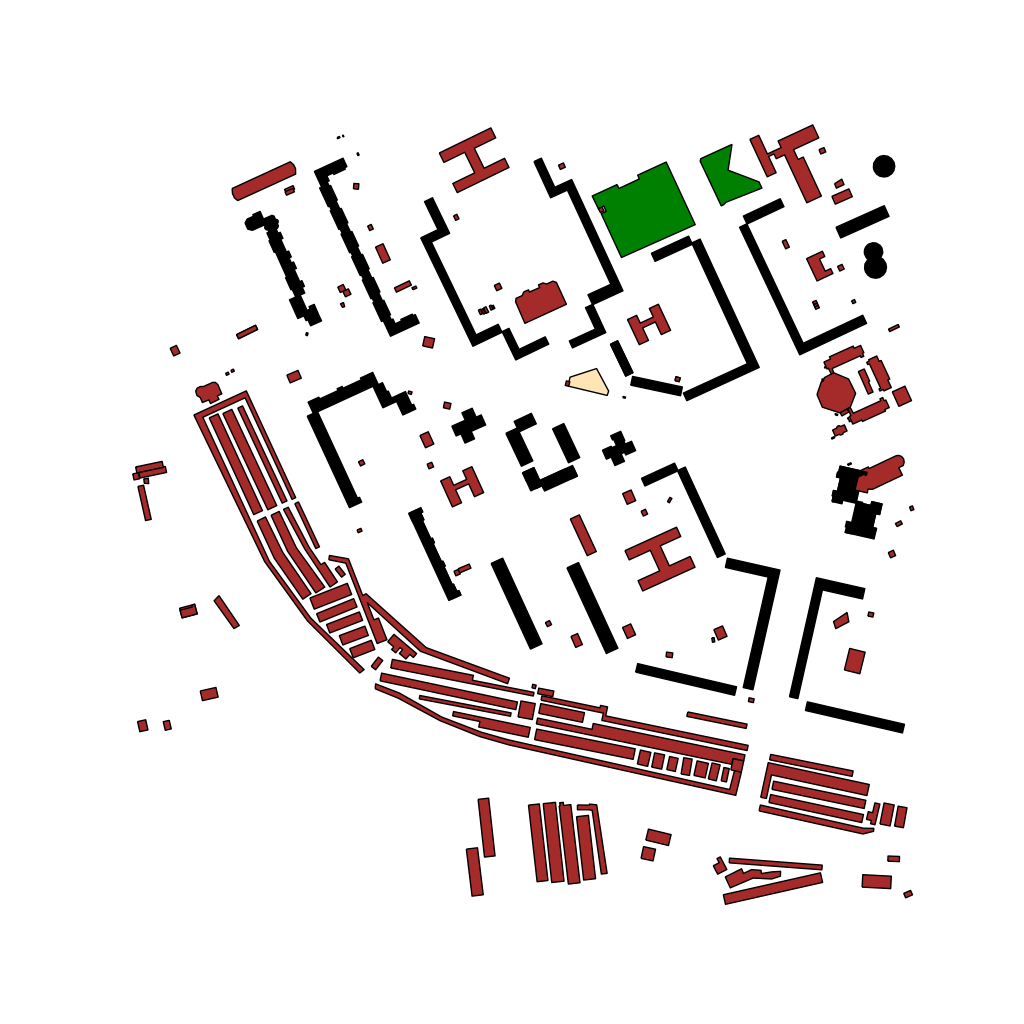
Tags: overhead vector_map, business, recreation, residential, special, modern, soviet, high_rise, individual_rise, low_rise, density_2, Building, Clothes, Facility, Park, 1.0 km²